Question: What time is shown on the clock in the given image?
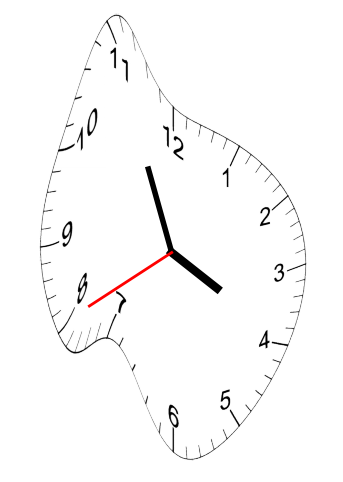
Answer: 03:55:40